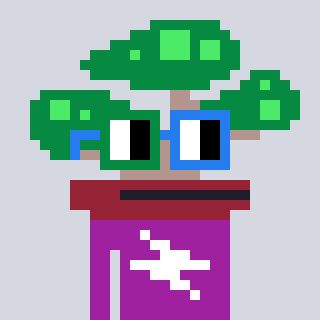
a pixel art character with square green and blue glasses, a bonsai-shaped head and a magenta-colored body on a cool background